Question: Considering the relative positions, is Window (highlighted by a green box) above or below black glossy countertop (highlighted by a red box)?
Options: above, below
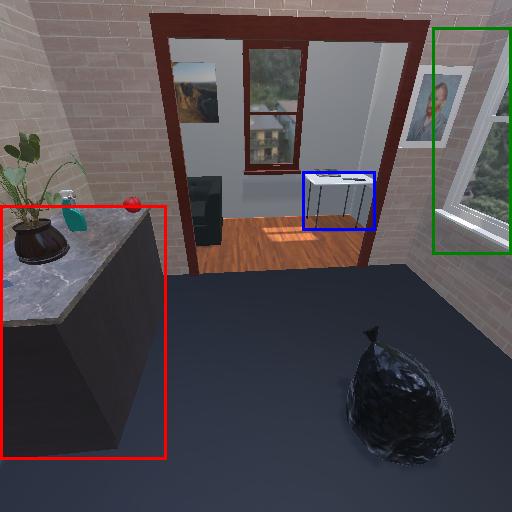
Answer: above